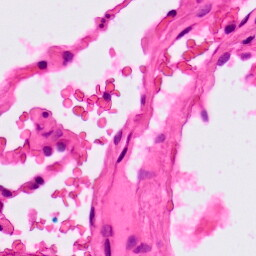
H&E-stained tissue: Lung